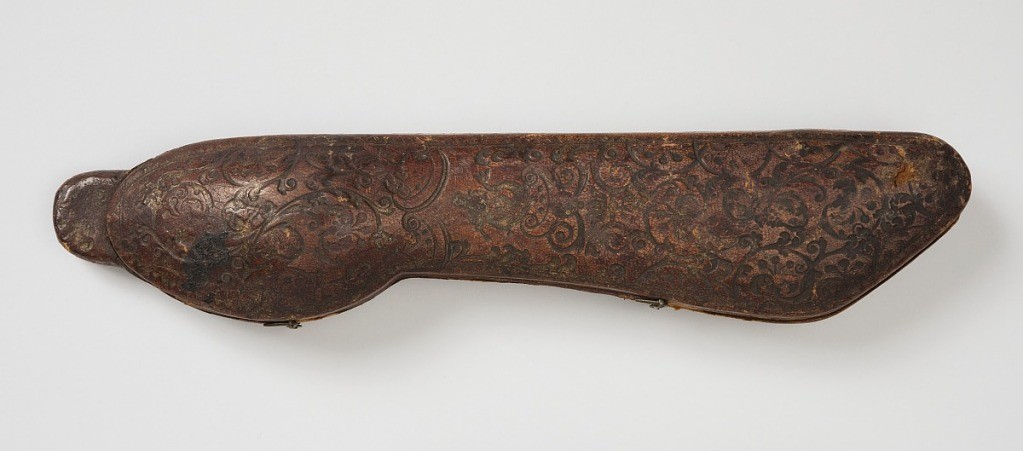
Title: Cutlery case
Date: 1750
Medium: Leather, tooled and gilded
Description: Top surface of shaped long case enriched with scrolls and flowers; in the center a marine fish-tailed personage playing a musical instrument. Lined with kid. Fastened with two hooks.